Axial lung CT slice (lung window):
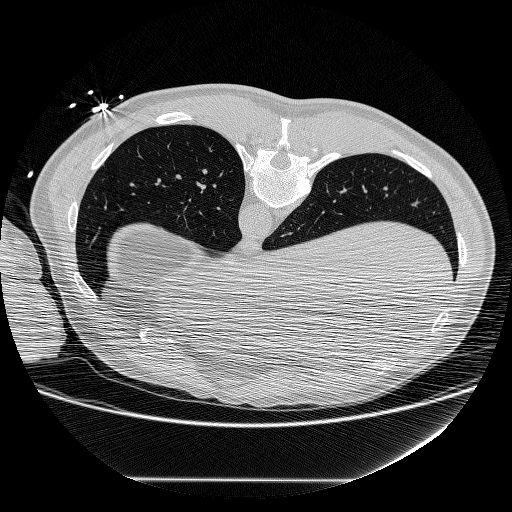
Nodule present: no